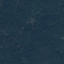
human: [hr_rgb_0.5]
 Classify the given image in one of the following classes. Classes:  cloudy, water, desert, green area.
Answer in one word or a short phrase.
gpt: green area